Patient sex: F
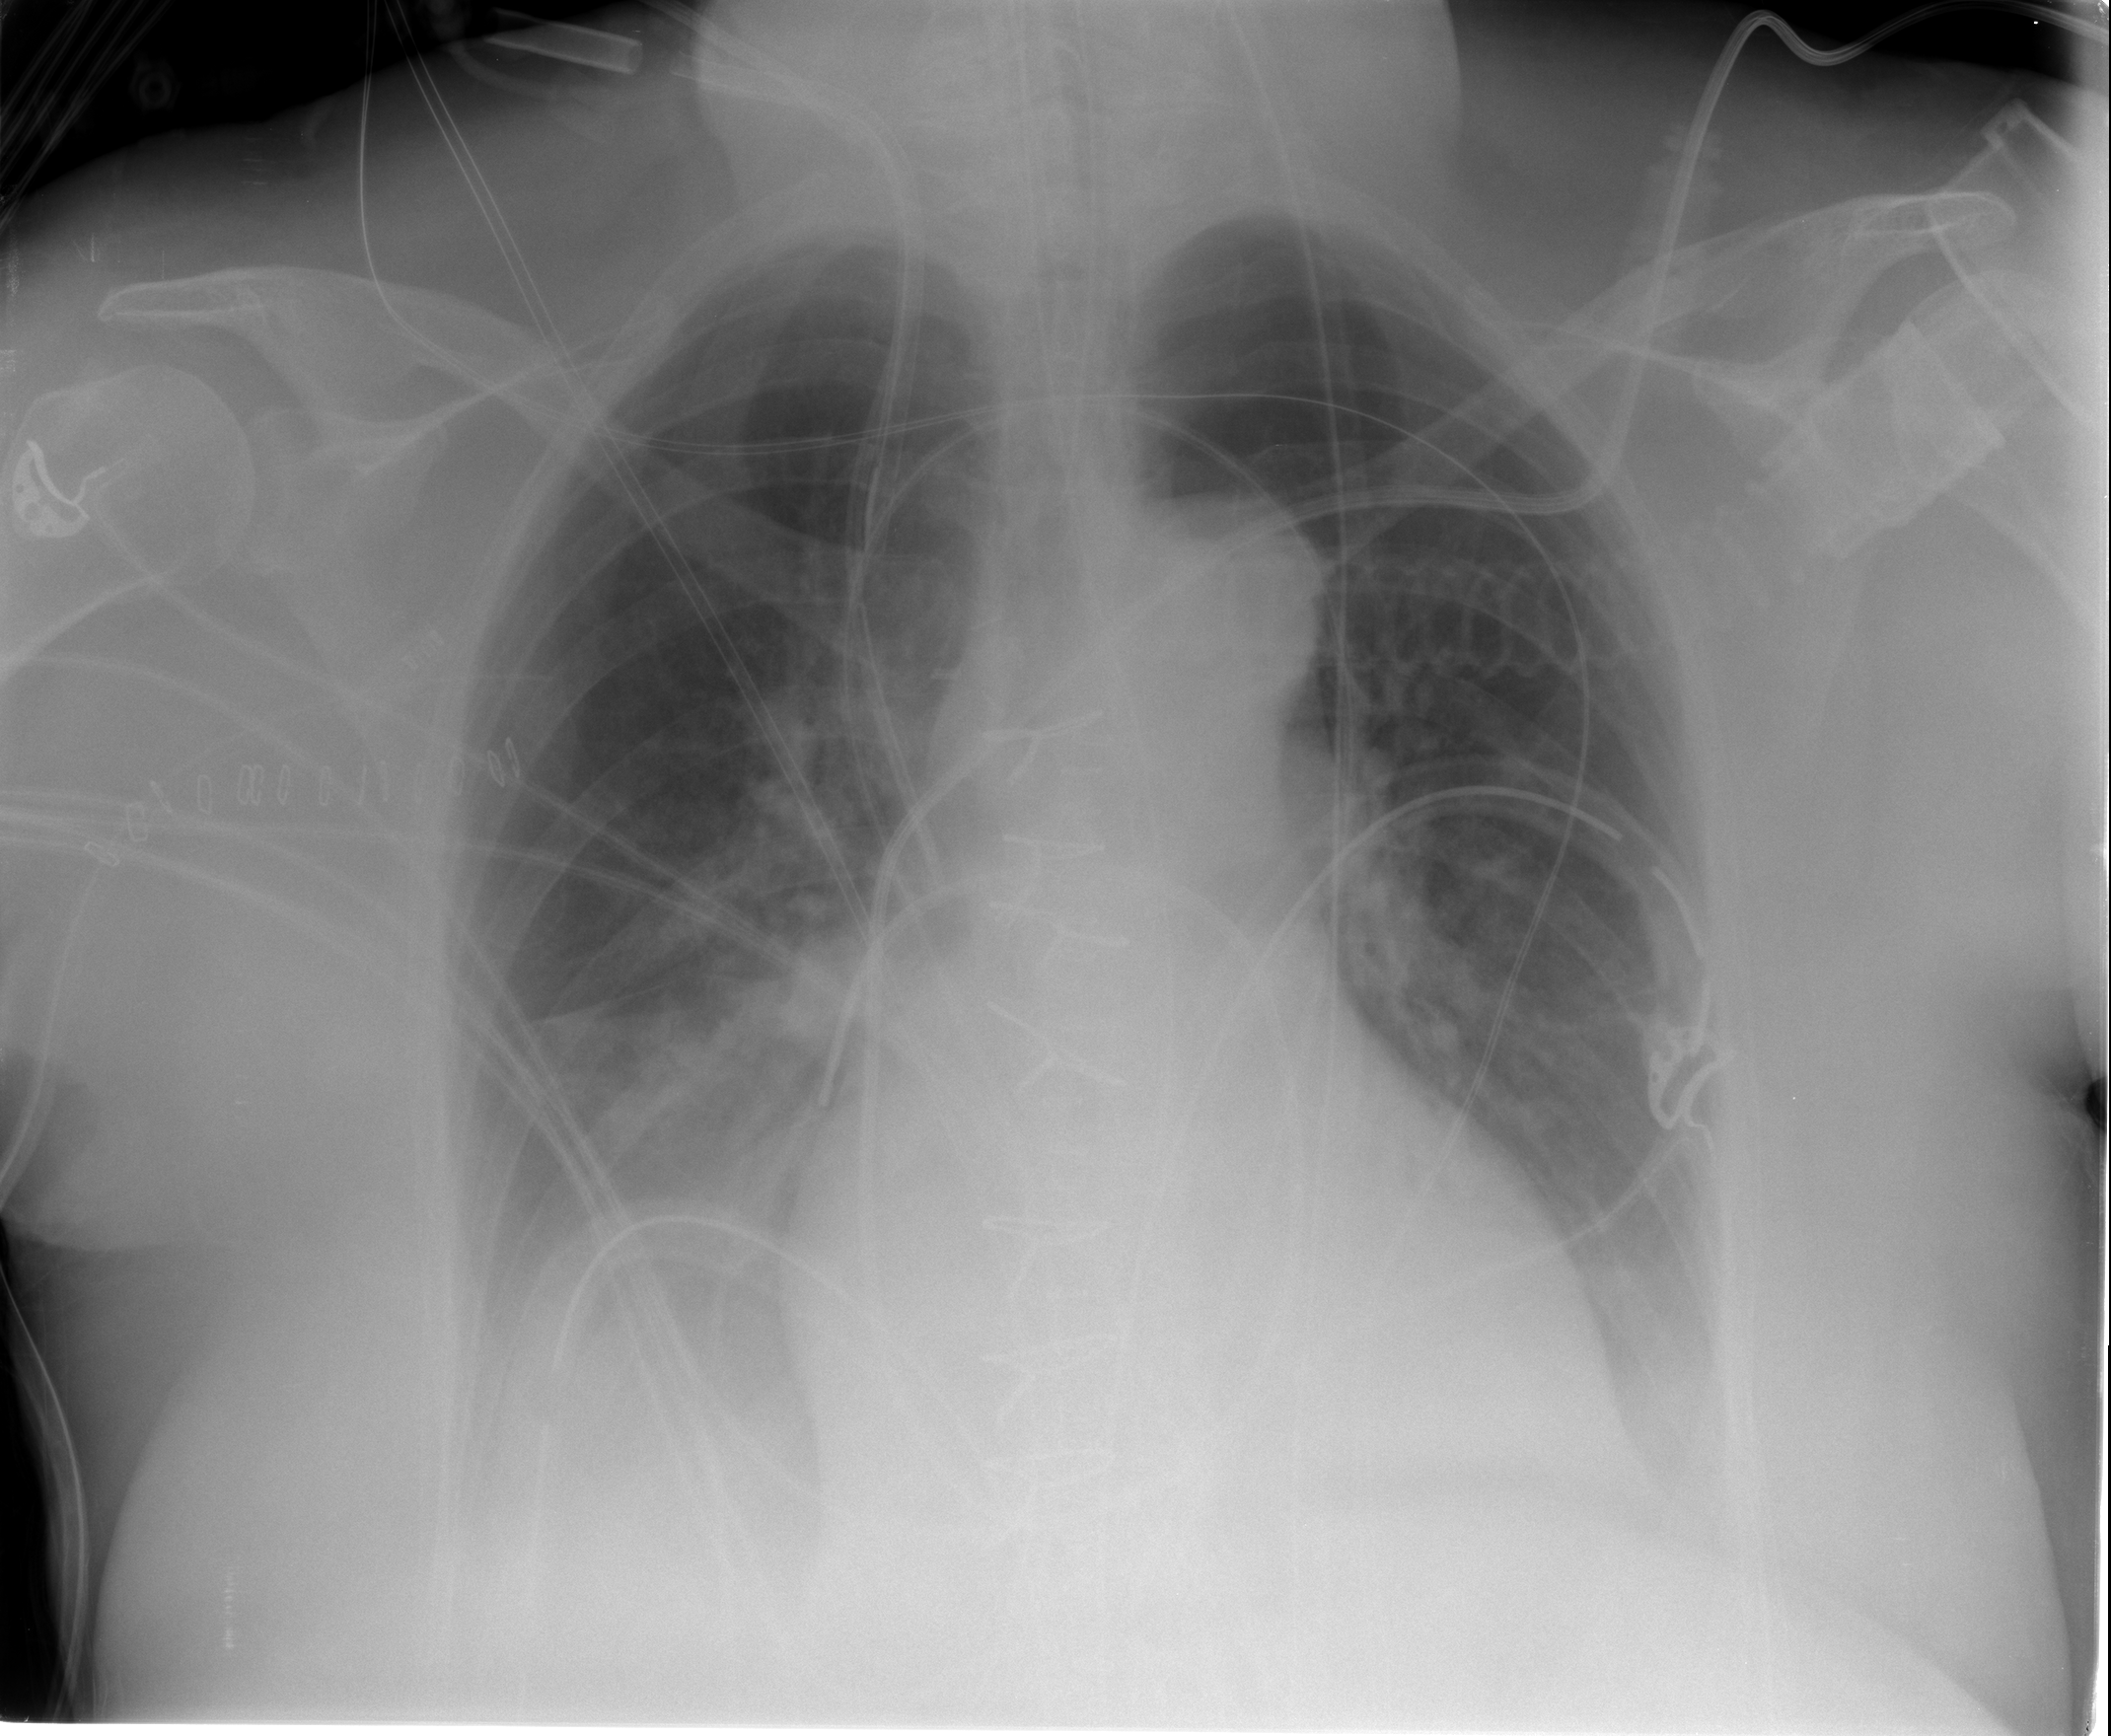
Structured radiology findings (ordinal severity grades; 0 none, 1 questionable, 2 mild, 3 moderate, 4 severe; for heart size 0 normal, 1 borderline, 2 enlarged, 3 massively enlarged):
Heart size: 2
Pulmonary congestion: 1
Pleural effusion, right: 2
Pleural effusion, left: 1
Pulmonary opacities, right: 1
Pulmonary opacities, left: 1
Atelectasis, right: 2
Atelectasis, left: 1